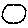
Label: moon